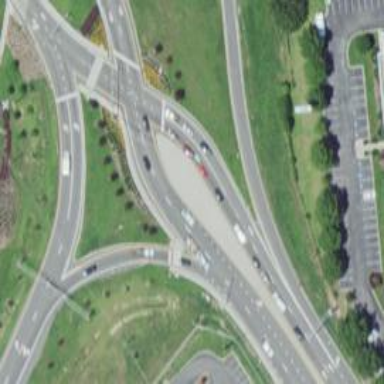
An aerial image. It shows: Motorway link at diverging diamond interchange (DDI) junction.